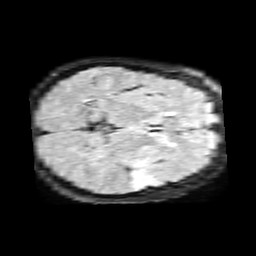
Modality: FLAIR
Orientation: axial
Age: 46
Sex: female
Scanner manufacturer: philips
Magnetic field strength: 1.5 T
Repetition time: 6 s
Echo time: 0.1015 s